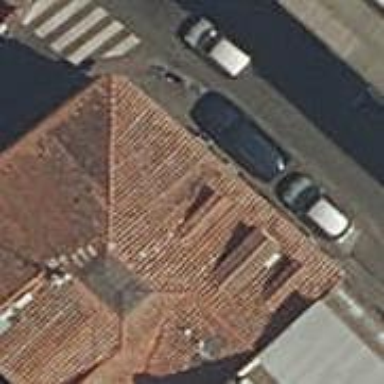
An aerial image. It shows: Restaurant.